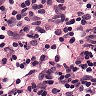
Metastatic tissue present: no